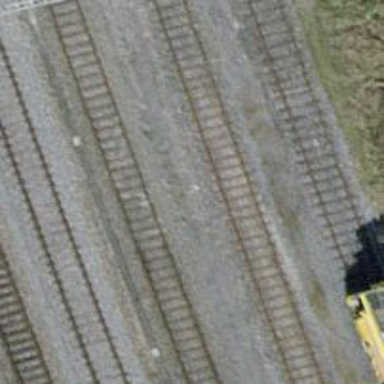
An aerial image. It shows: Single-track electrified railway yard with contact line electrification.